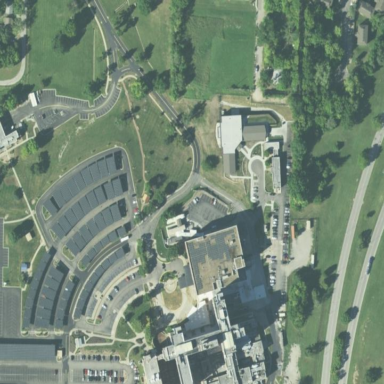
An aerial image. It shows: Hospital providing healthcare services.